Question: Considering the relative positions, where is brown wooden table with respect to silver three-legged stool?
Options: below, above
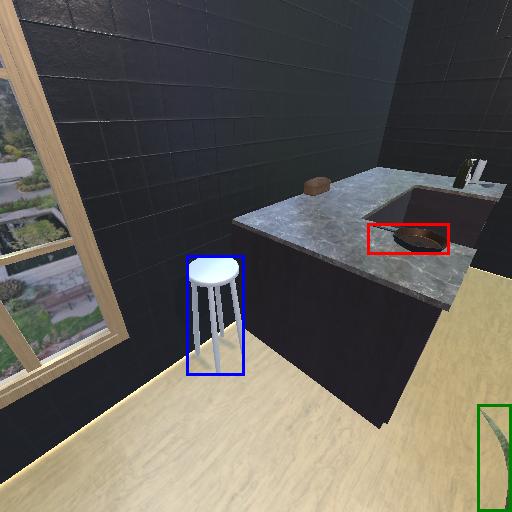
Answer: below